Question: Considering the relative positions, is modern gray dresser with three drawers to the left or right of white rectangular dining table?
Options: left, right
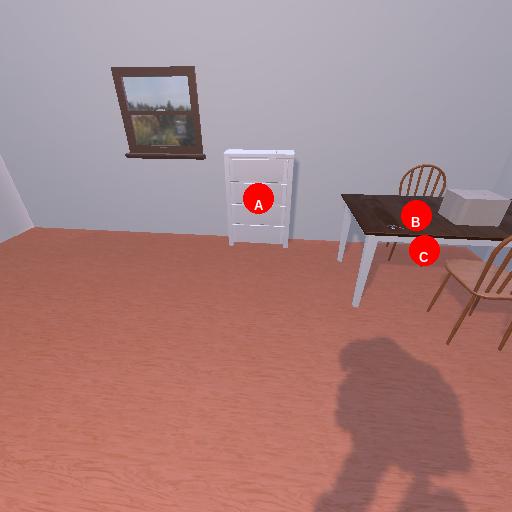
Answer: left